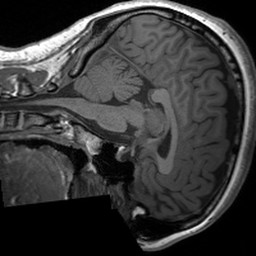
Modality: T1w
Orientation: sagittal
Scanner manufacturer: siemens
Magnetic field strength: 3 T
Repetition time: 1.54 s
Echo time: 0.00234 s